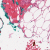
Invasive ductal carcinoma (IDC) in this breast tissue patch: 0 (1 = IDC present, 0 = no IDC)